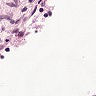
Metastatic tissue present: no